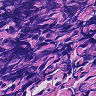
Metastatic tissue present: no